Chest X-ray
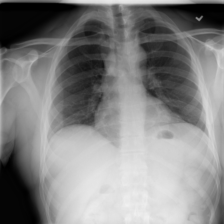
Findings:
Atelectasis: negative
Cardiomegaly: negative
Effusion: negative
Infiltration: negative
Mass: negative
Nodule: negative
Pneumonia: negative
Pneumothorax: negative
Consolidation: negative
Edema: negative
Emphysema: negative
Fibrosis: negative
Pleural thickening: negative
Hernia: negative